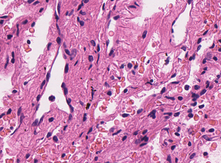
Tumor epithelial tissue: no
Tumor-associated stroma tissue: no
Normal tissue: yes